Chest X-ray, AP view. Patient: 60 years old, sex M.
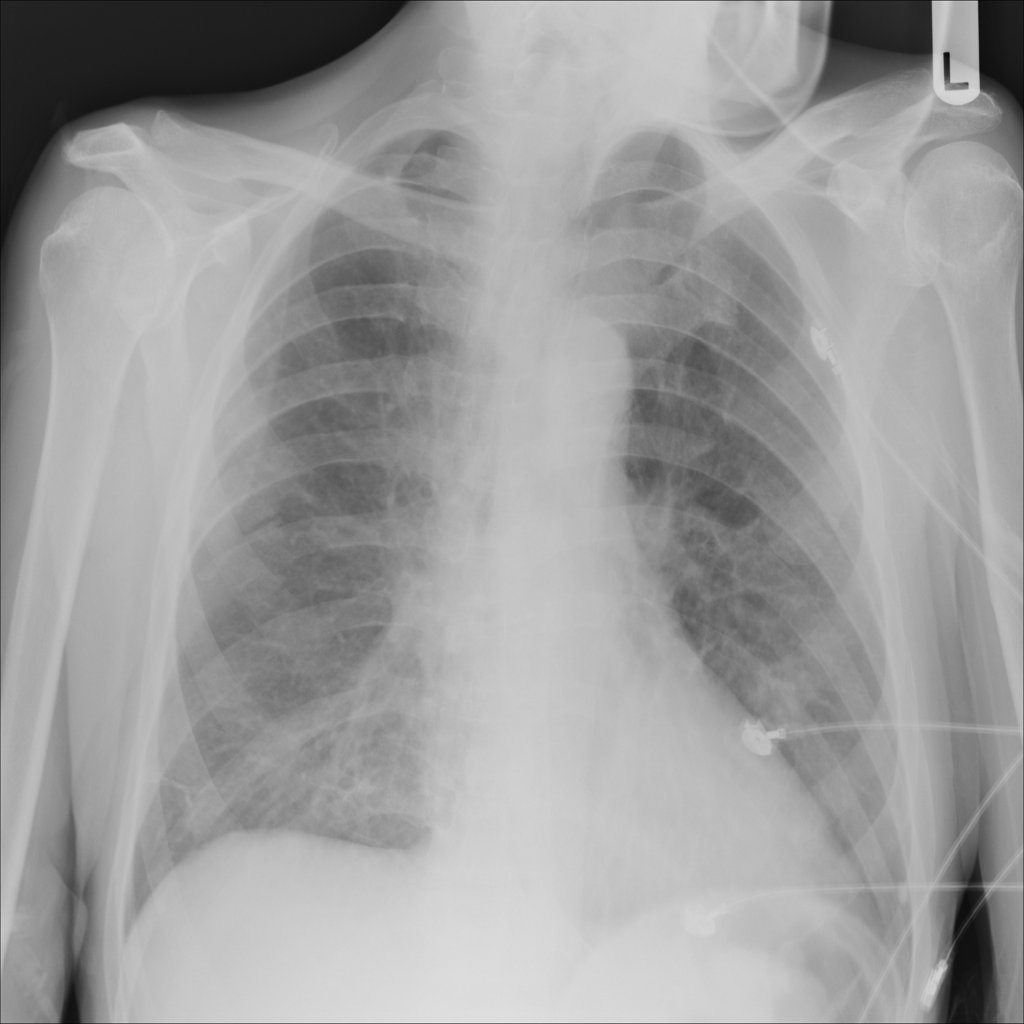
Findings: No Finding